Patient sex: M
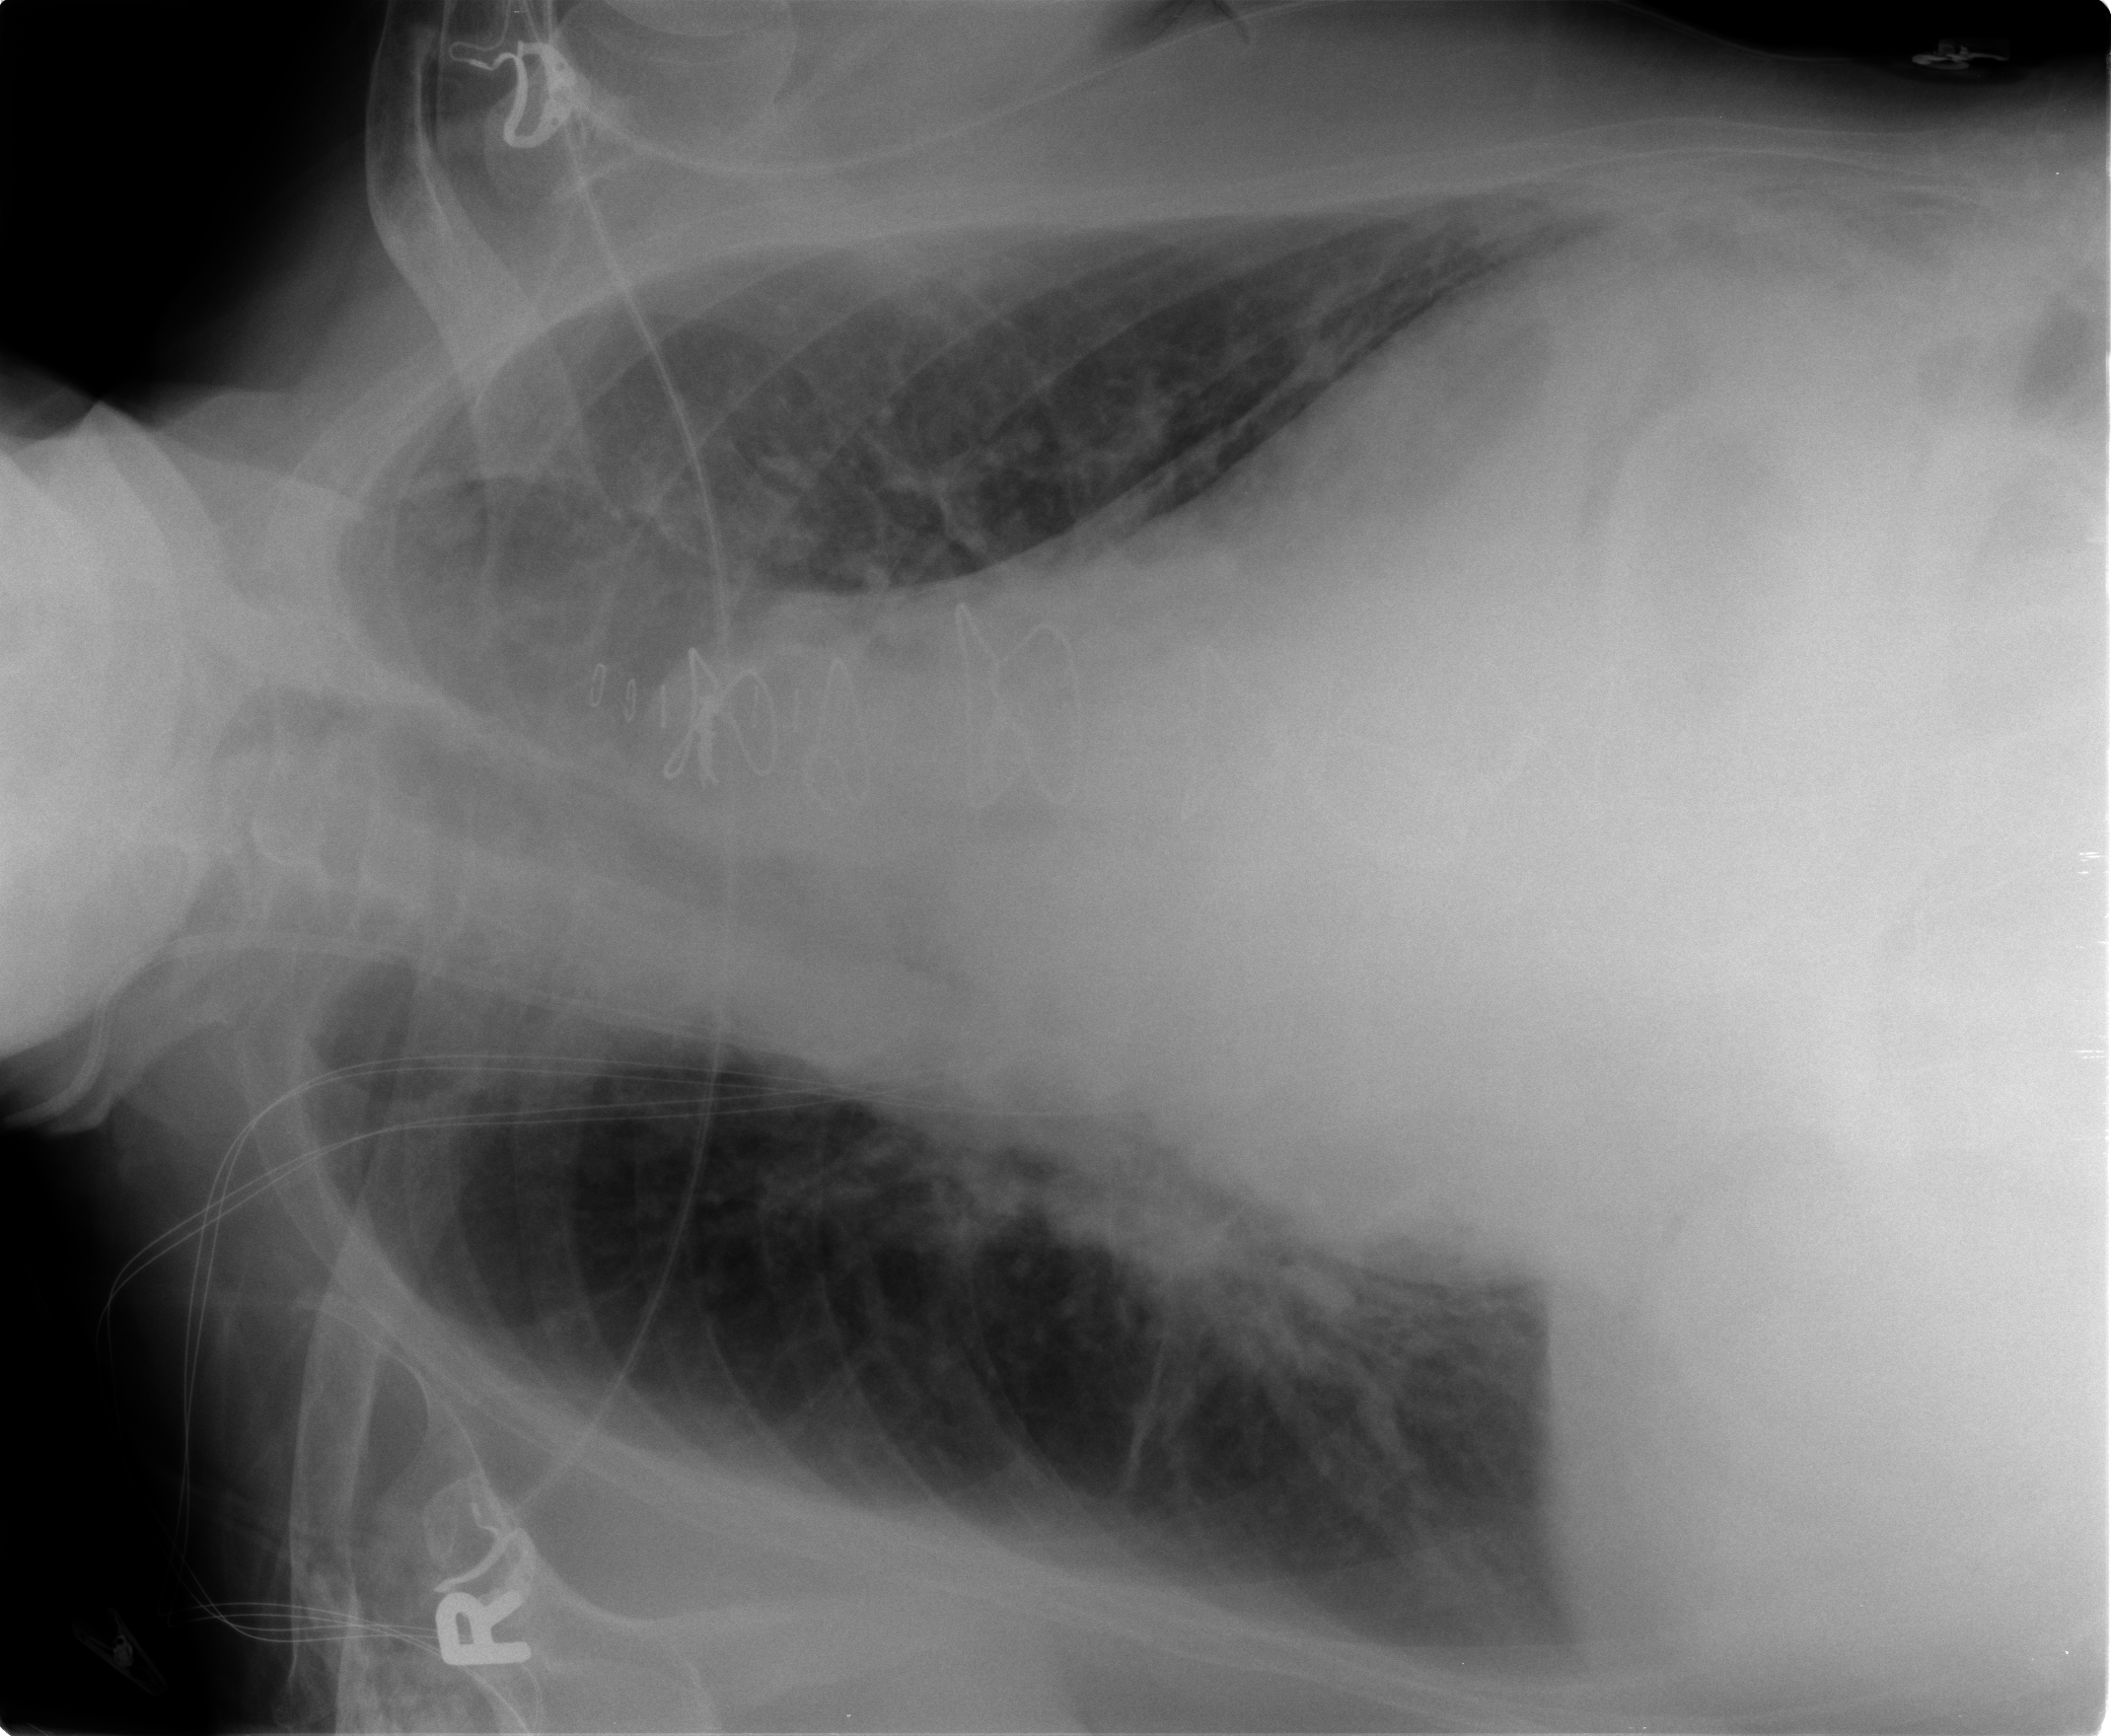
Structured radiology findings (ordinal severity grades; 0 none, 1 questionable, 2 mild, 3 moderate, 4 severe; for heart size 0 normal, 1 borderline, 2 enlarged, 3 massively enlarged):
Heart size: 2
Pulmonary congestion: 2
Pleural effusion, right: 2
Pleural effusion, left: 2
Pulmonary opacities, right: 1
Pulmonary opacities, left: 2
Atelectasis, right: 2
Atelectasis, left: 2